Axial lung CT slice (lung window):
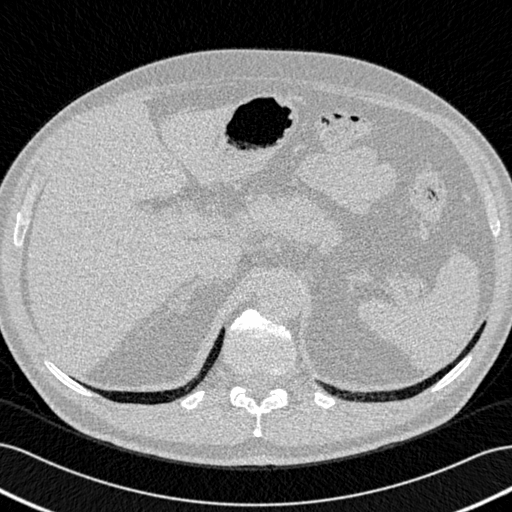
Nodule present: no